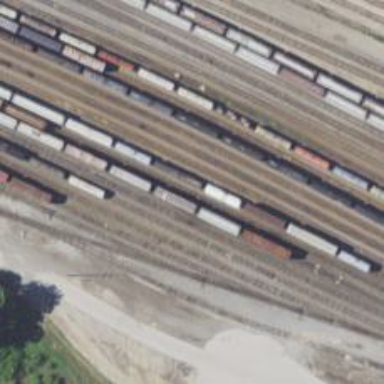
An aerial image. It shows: Railway yard.